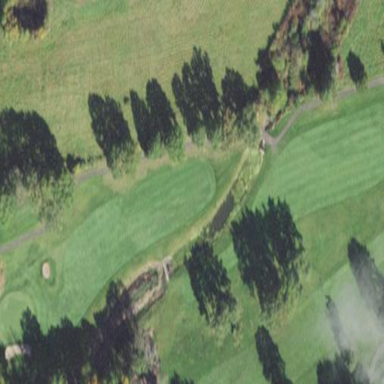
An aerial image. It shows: Golf fairway in the image.